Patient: sex F, age 56
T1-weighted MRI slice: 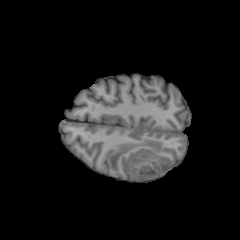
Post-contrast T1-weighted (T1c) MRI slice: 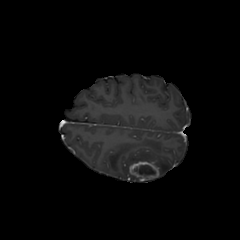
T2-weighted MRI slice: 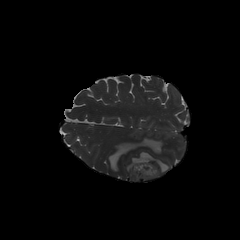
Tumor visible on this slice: yes
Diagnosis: Glioblastoma, IDH-wildtype
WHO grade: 4